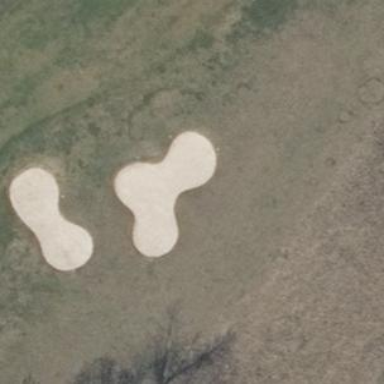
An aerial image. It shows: Sand bunker on golf course.